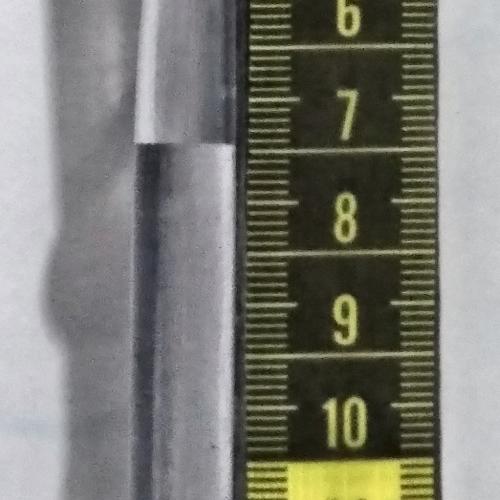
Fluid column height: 7.0 cm